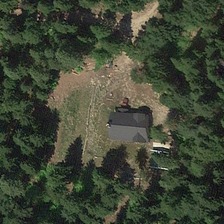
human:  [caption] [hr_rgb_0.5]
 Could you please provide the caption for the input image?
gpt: a building is surrounded by many green trees .

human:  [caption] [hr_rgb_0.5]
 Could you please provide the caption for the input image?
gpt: a forest surrounded a house .

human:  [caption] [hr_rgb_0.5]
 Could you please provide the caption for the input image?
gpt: a building is surrounded by many green trees .

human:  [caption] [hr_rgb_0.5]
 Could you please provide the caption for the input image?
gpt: these trees are dark green with light green .

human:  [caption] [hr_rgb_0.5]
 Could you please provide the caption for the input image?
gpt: a forest surrounded a house .